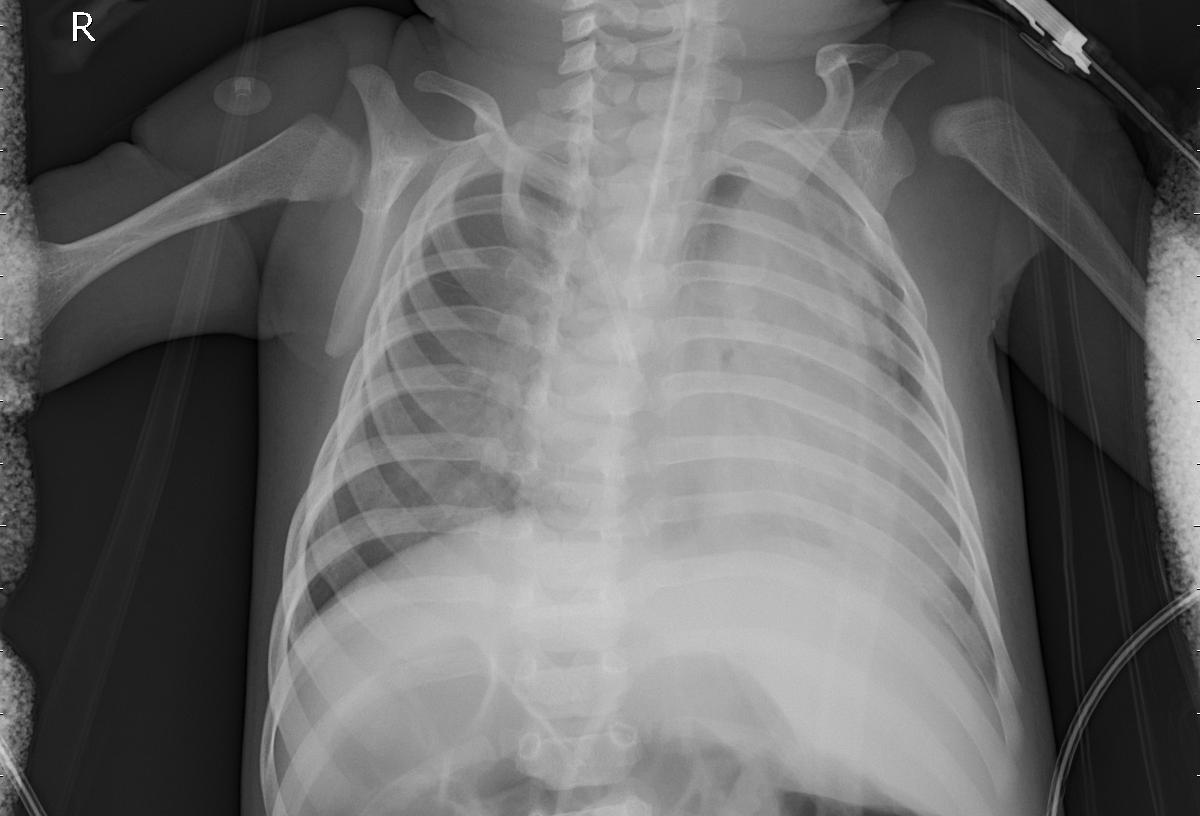
Diagnosis: PNEUMONIA